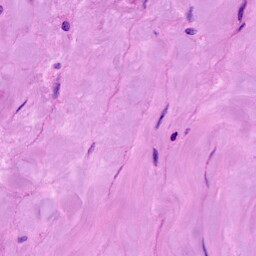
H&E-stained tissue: Breast